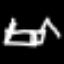
Label: bed